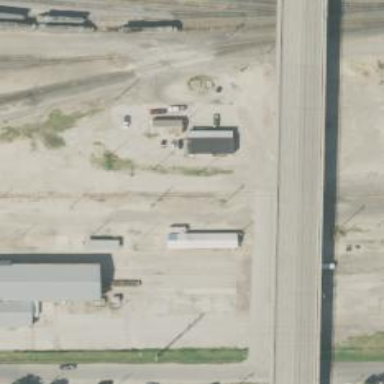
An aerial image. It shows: Railway yard.